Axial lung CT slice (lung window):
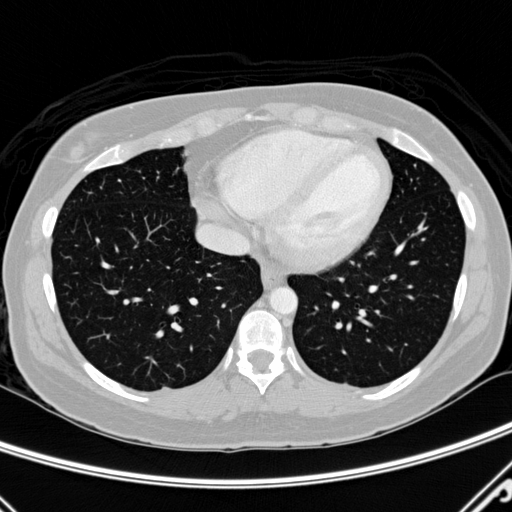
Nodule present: yes
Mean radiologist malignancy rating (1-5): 3